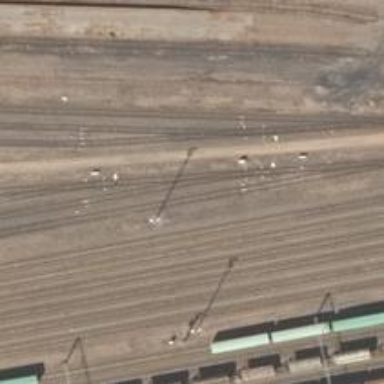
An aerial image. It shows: Railway signal.